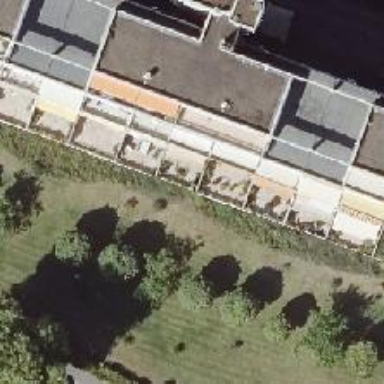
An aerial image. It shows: Building with apartments and flat roof.